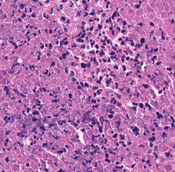
Tumor epithelial tissue: yes
Tumor-associated stroma tissue: no
Normal tissue: no